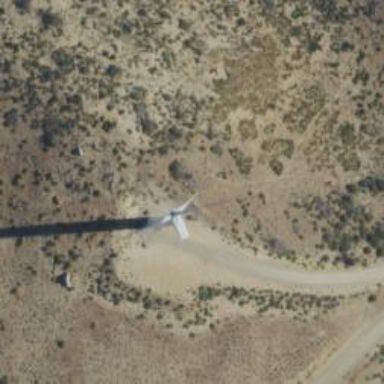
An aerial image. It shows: Wind turbine generator that utilizes wind as its source for generating electricity. It is of the horizontal axis type.